Interaction volume radius: 5 \u00c5
Interaction volume height: 30 \u00c5
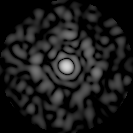
Disorder parameter: 0.8597